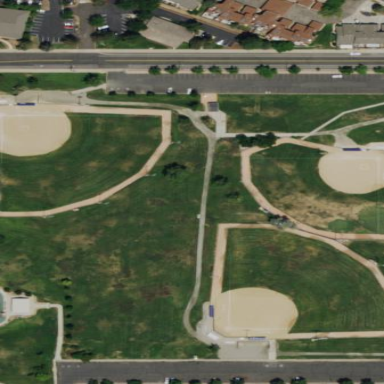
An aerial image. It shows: Baseball pitch for leisure and sports activities.